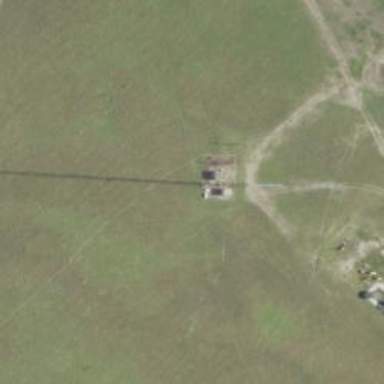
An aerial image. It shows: Mast tower used for communication.